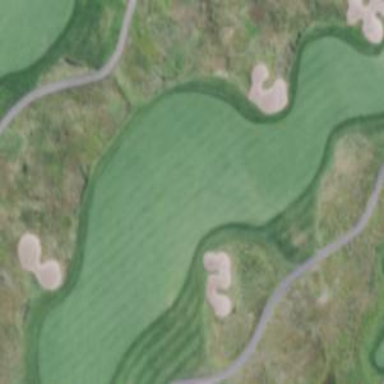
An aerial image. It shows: Golf fairway surrounded by grass.